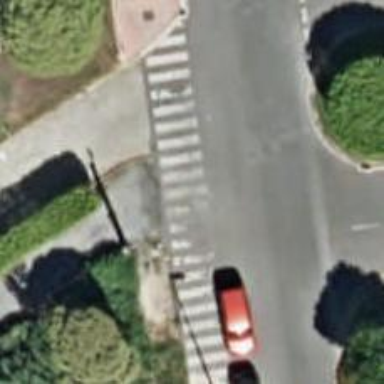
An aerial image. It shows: Uncontrolled road crossing.